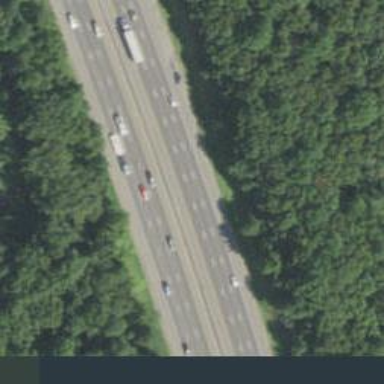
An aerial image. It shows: View of motorway.